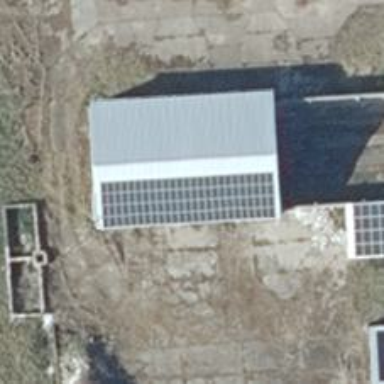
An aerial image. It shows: Solar photovoltaic panel generator producing electricity in small installation.